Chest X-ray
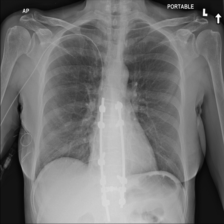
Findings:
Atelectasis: negative
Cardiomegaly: negative
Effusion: negative
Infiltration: negative
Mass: negative
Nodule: negative
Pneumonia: negative
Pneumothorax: negative
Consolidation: negative
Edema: negative
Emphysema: negative
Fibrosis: positive
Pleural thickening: negative
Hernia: negative